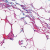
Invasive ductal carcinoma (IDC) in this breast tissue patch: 0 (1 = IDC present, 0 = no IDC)